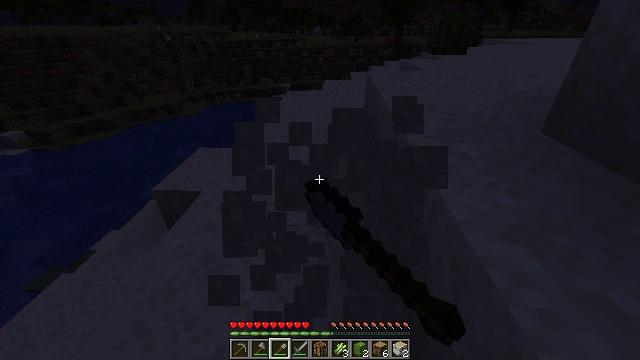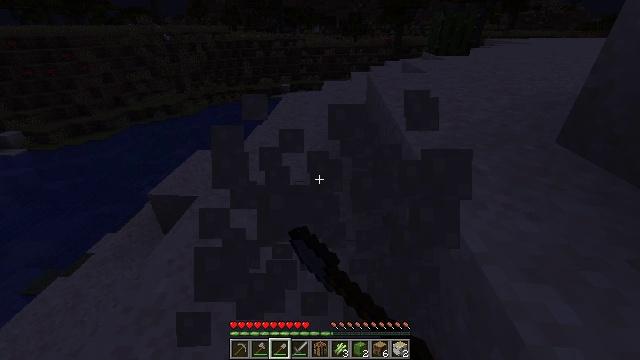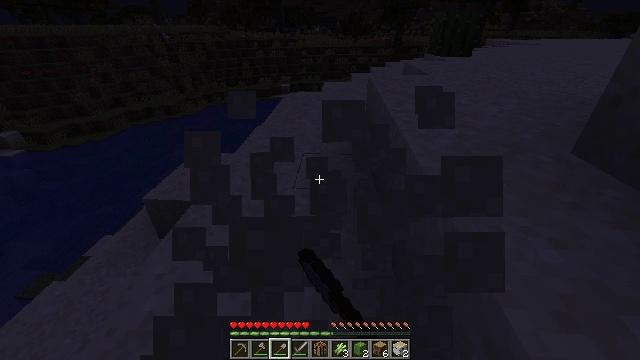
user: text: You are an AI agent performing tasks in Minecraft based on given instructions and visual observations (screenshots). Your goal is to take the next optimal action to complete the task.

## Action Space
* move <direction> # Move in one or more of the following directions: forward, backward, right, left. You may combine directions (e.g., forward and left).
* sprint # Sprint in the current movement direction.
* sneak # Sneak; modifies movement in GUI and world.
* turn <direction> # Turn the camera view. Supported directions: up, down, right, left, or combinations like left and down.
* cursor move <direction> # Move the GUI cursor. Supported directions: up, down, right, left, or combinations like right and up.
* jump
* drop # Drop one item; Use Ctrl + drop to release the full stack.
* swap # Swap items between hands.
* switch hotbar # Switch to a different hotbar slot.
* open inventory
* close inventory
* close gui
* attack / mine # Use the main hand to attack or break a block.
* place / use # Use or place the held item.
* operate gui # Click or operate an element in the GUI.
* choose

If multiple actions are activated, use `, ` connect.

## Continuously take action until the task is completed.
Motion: motion action
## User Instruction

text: Dig up some sand.
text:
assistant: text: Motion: move forward, attack / mine
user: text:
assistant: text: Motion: move forward, attack / mine
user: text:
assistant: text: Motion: attack / mine